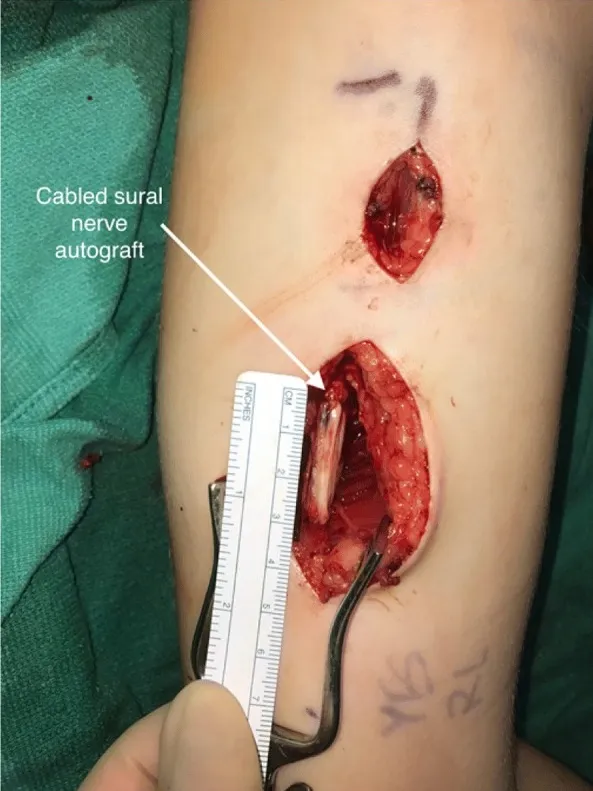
Ulnar nerve reconstruction using cabled autologous sural nerve graft. Sural nerve autograft was harvested from the patient's leg and used to create a reversed, cabled nerve graft of matching length and diameter. It was placed into the ulnar nerve defect using a surgical microscope, 9-0 Nylon sutures, and fibrin glue.
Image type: medical_photograph (other_medical_photograph)